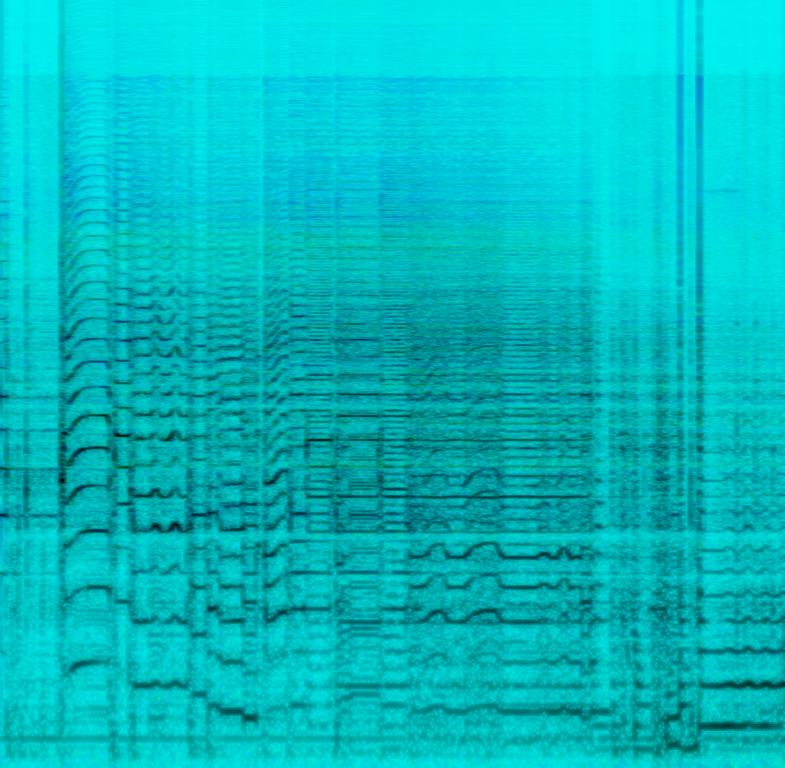
This is the recording of a gear showcase jam. There is an overdriven electric guitar playing a groovy solo with the amplified reverb effect. There is a crunchy sound. The piece can be used as the jingle of an advertisement. It could also be used for lifting electric guitar samples to be used in a beat.